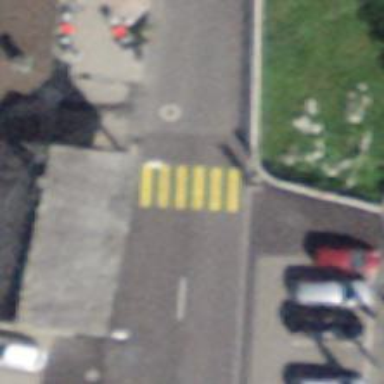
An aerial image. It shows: Zebra crossing on the road.